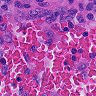
Metastatic tissue present: no